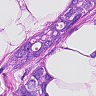
Metastatic tissue present: yes